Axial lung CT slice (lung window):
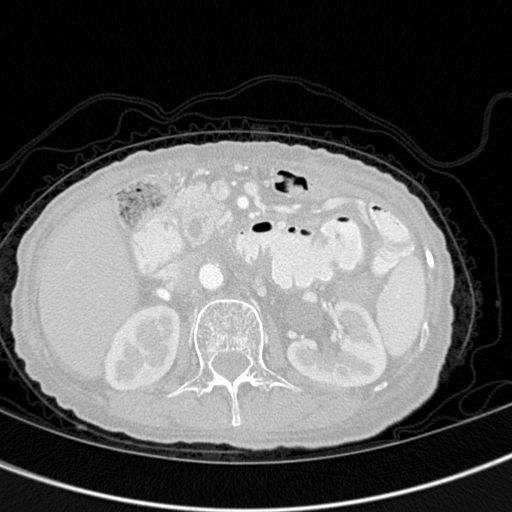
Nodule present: no